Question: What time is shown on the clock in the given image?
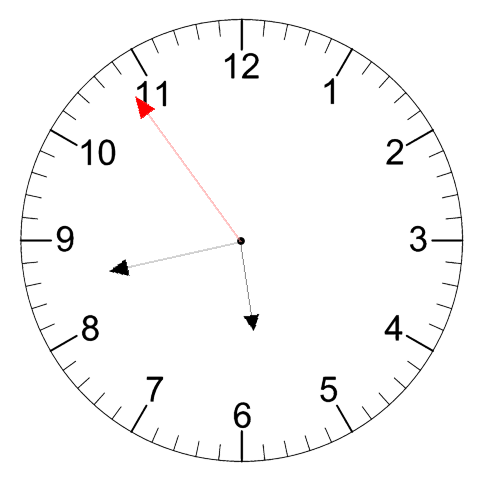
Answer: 05:42:54